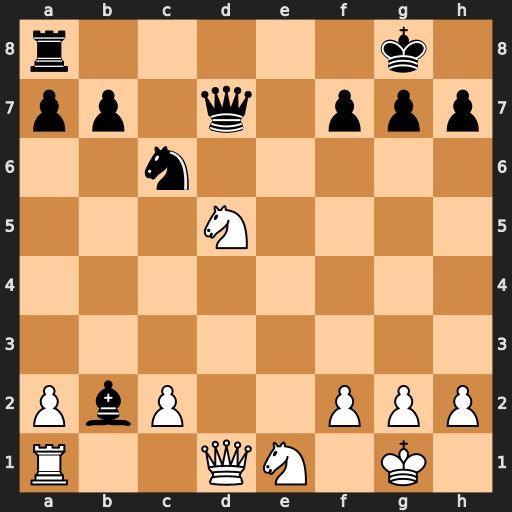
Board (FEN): r5k1/pp1q1ppp/2n5/3N4/8/8/PbP2PPP/R2QN1K1
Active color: w
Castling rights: -
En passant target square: -
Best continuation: Nf6+ gxf6 Qxd7